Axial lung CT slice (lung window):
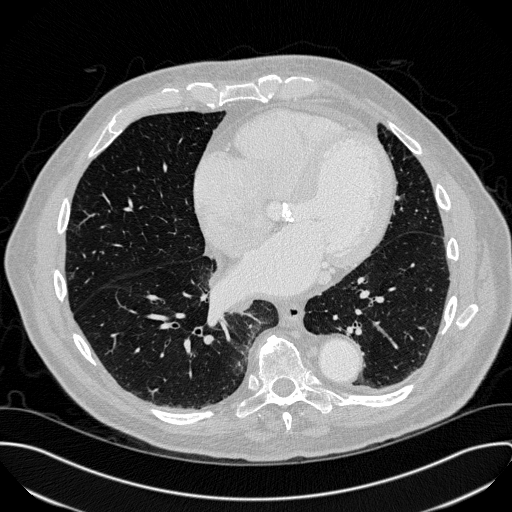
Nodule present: no